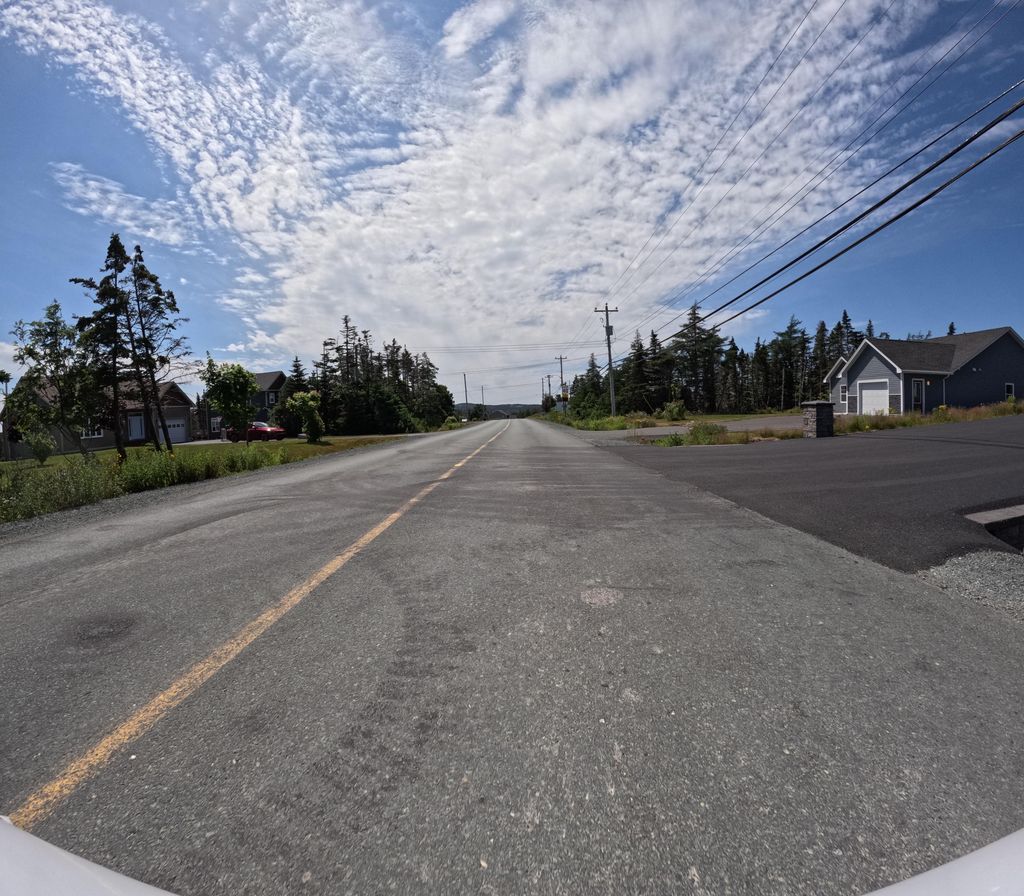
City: st_johns